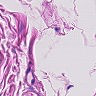
Metastatic tissue present: no